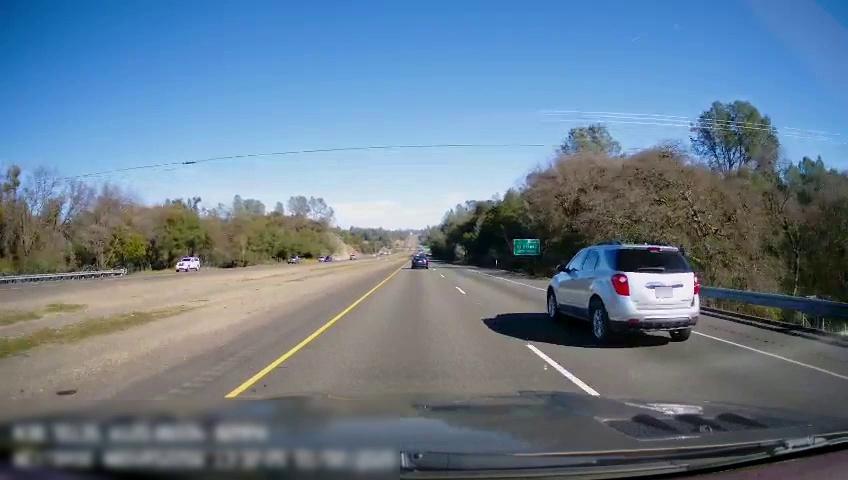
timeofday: Day
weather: Sunny
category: Drivable Space
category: Drivable Space
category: Vehicles | SUV
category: Vehicles | Truck
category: Vehicles | Car
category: Vehicles | SUV
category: Vehicles | Car
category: Lanes | Current Lane
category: Lanes | Current Lane
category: Lanes | Alternate Lane
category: Traffic | Signs